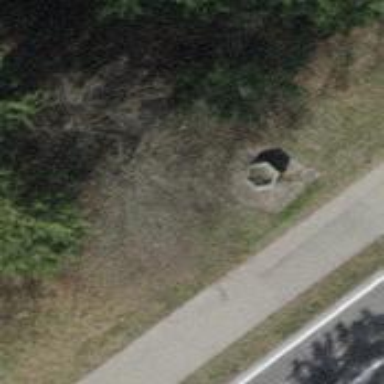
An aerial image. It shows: Concrete bench.